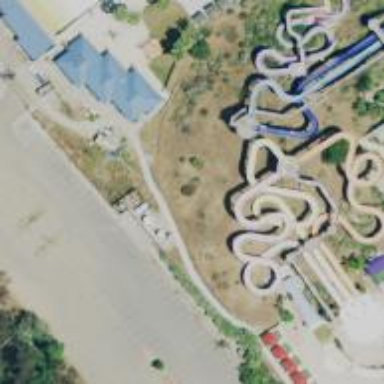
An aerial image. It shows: Water slide attraction.